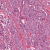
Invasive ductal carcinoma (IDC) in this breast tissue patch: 1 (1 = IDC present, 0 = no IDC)